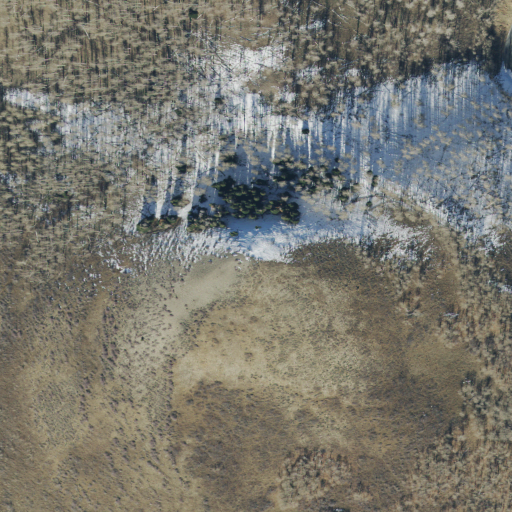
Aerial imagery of mountain in Utah named Twin Knolls containing deciduous forest, shrub, evergreen forest, and open development